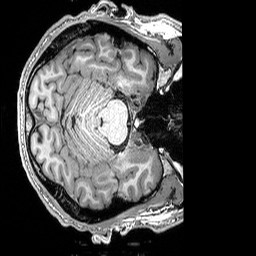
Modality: T1w
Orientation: axial
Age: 36
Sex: male